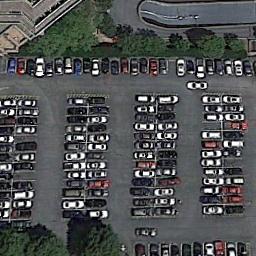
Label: parking_lot